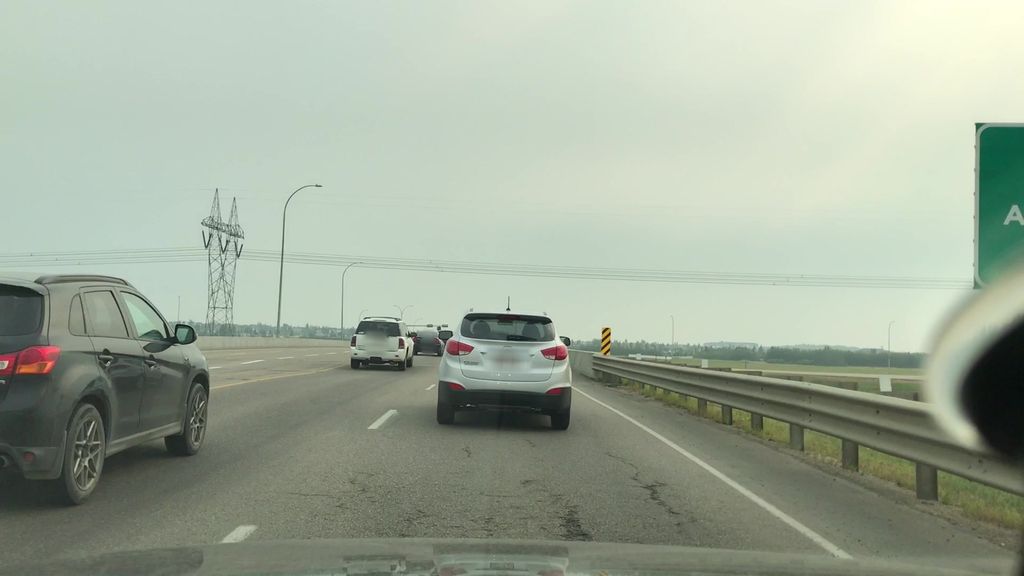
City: edmonton